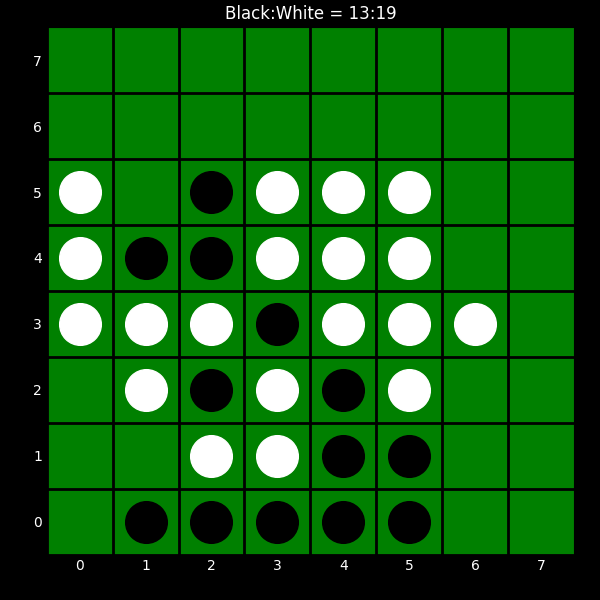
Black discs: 13
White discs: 19